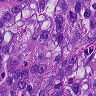
Metastatic tissue present: yes